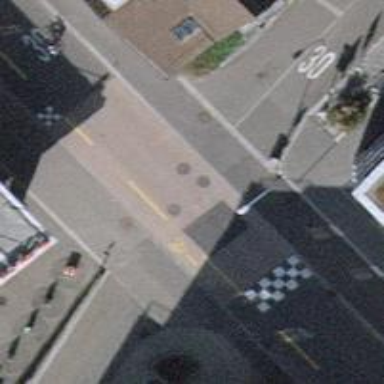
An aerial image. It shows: Marked crossing with traffic calming table.